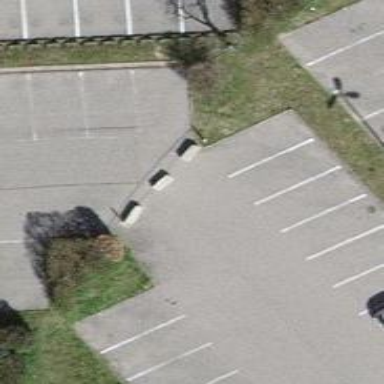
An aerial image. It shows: Block barrier.